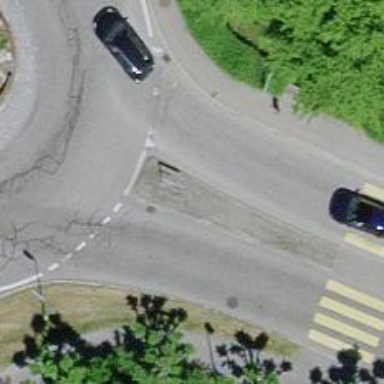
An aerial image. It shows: Primary road with asphalt surface.